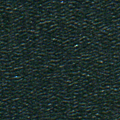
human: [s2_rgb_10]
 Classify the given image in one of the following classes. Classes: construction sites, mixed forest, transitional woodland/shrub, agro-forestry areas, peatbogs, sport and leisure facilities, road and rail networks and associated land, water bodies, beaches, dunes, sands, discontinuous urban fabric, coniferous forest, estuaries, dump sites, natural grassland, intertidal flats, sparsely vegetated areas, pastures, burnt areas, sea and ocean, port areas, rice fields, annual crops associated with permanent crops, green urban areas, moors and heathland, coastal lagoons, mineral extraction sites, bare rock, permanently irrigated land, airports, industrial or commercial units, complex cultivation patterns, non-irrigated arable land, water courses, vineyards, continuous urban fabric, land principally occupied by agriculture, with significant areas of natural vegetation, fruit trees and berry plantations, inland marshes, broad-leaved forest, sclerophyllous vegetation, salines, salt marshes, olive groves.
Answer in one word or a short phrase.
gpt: sea and ocean